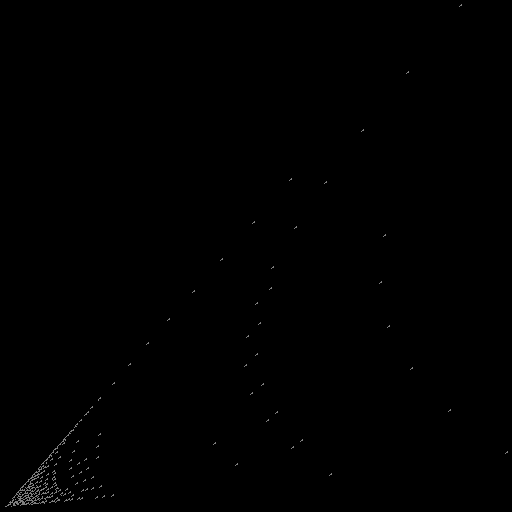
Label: drumlin